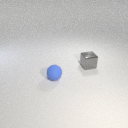
small gray metal cube to the right of small blue rubber sphere